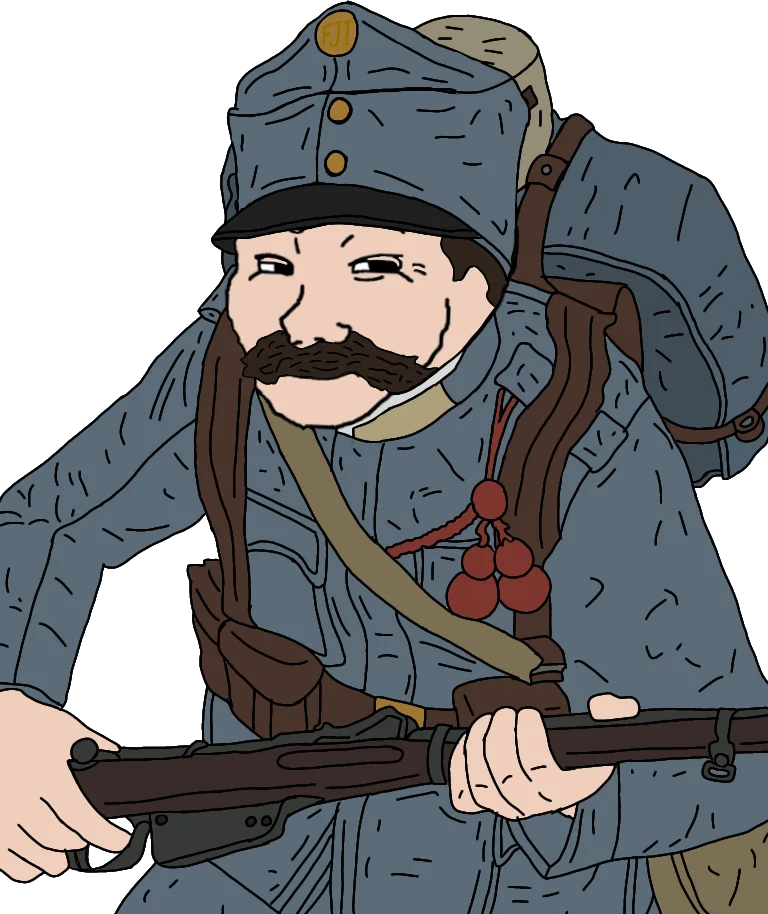
Label: 5_Smugjak